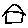
Label: house